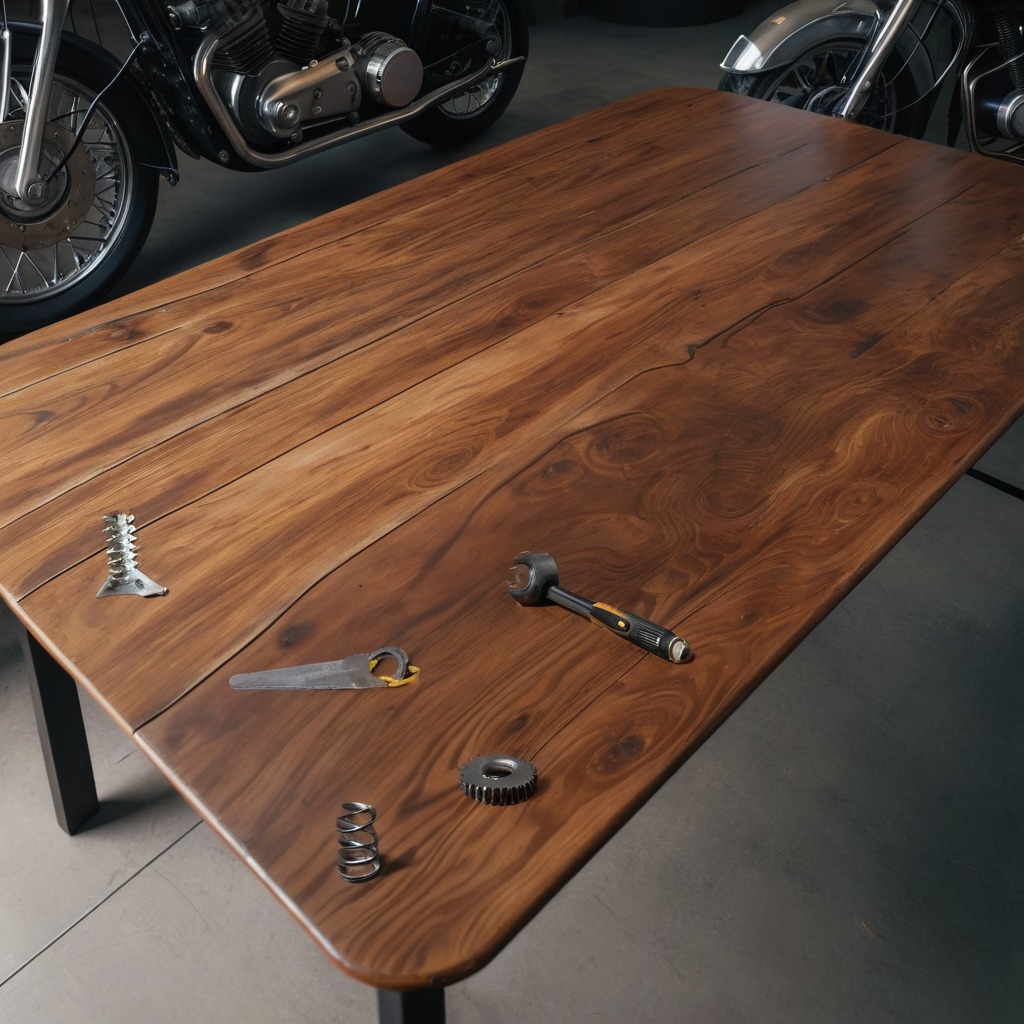
A metal gear with teeth, a metal machine screw, a coiled metal spring, a handheld metal saw, and a wrench are lying on the wooden table.